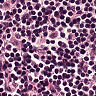
Metastatic tissue present: no